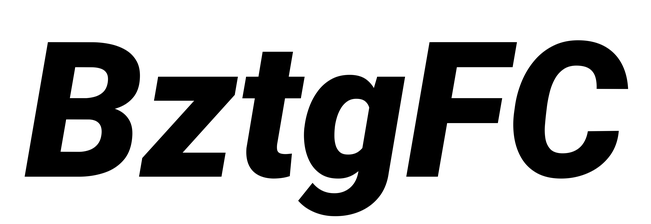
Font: Roboto-Italic_Black_Italic